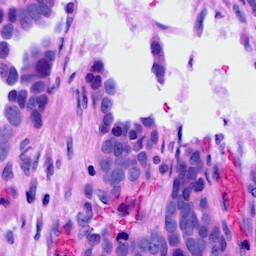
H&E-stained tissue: Ovarian